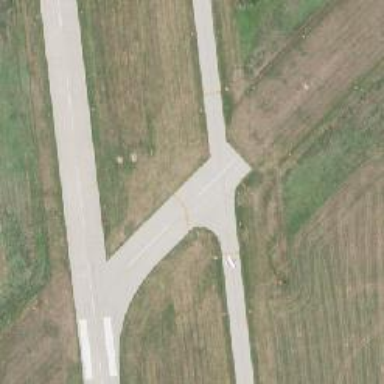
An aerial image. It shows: View of runway in airport.